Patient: sex M, age 68
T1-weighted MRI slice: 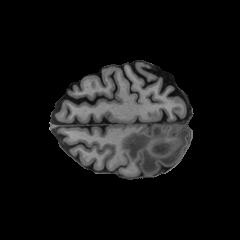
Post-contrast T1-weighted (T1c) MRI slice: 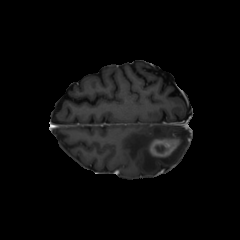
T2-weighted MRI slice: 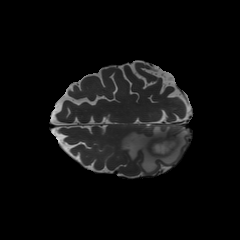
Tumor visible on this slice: yes
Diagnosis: Glioblastoma, IDH-wildtype
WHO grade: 4